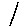
Label: line